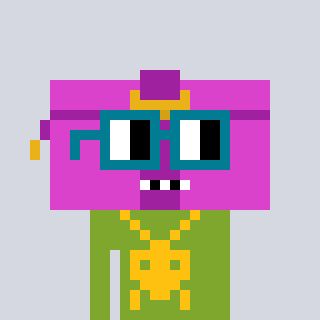
a pixel art character with square dark green glasses, a clutch-shaped head and a slimegreen-colored body on a cool background